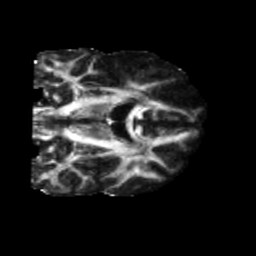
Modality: FA
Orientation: coronal
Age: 58
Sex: male
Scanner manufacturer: siemens
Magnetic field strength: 3 T
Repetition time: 5.47 s
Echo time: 0.0854 s